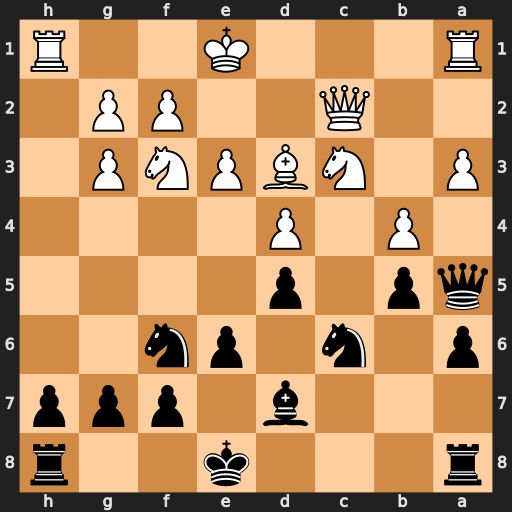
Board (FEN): r3k2r/3b1ppp/p1n1pn2/qp1p4/1P1P4/P1NBPNP1/2Q2PP1/R3K2R
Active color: b
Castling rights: KQkq
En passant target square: -
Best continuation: Nxb4 axb4 Qxa1+